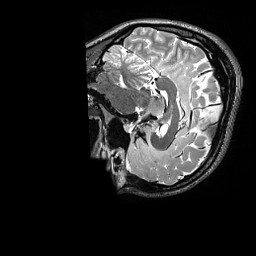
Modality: T2w
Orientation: sagittal
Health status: healthy
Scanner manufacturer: siemens
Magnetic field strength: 3 T
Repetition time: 3.2 s
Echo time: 0.565 s